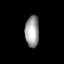
Tissue: lung
Cell type: Endothelial cells
Senescence score: 0.6808
Nuclear area (px): 430
Mean DAPI intensity: 158.6